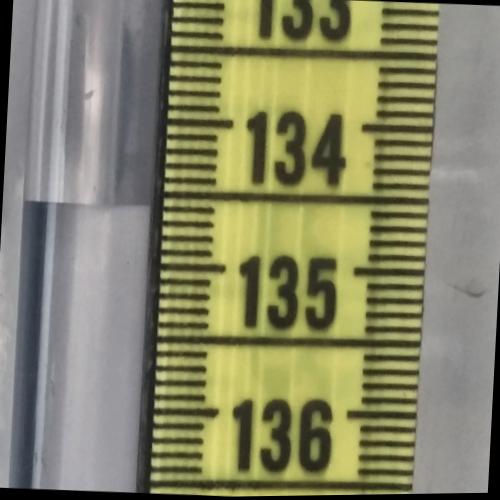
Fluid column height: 134.6 cm